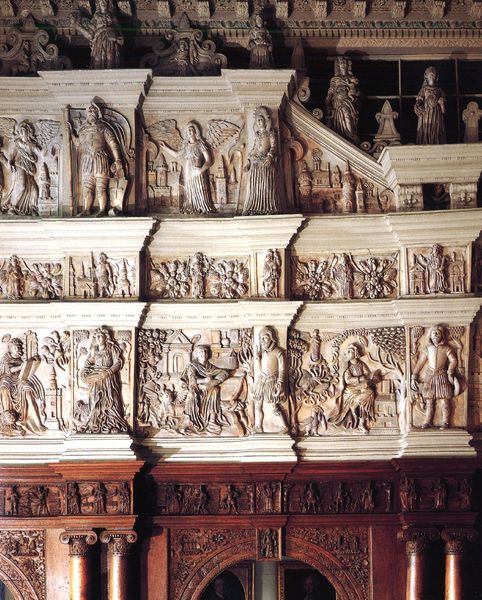
Titel: Burton Agnes
Künstler: Robert Smithson
Standort: (GB Yorkshire) (EU - GB - Yorkshire)
Schlagwörter: mann, frauen, blumen, frau, holz, marmor, männer, säule, ornament, architektur, bibel, sockel, stein, innenraum, kirche, engel, relief, bogen, fassade, pilaster, stuck, stufen, palast, darstellung, kapitell, reihen, fries, gesims, antik, romanik, heilige, szenen, gebälk, korintisch, erzählung, verkröpfung